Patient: sex M, age 47
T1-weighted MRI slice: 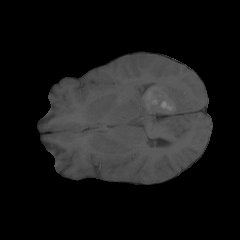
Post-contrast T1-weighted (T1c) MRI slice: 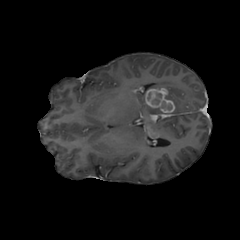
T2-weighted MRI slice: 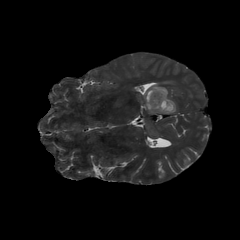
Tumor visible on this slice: yes
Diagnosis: Glioblastoma, IDH-wildtype
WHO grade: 4